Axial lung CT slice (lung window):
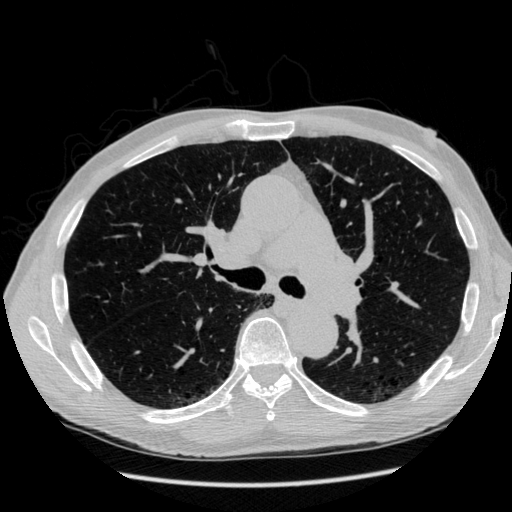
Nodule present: no